Question: I asked a question about this earlier but received no responses, so I'm trying again.
I need to do a rendered 2D picture with some accompanying labels and graphics on a Motorola Xoom, Android 3.0. Although what I need can be done with just a SurfaceView (Canvas) or just a GLSurfaceView, I would really like to use both because the rendering is faster with the GLSurfaceView, and the labeling and graphics are easier with the SurfaceView. The visual layout is as shown below.

I tried to put the SurfaceView on top by declaring it in the layout XML after the GLSurfaceView. The SurfaceView is transparent (except for where I explicitly draw stuff) so that the GLSurfaceView can still be seen.
This approach has worked pretty well with one huge exception. Anything that I draw on the SurfaceView that is in the GLSurfaceView region does not show up at all. To verify this I drew some text that was right on the boundary (some in the shared region, some just in the SurfaceView region), and it was chopped off at the GLSurfaceView boundary. I have tried using the "bringToFront" method to fix this, but it hasn't worked.
Can anyone give me some ideas on why this isn't working or what I can do about it? Is it that the GLSurfaceView is in front, or is that the GLSurfaceView writes directly to the video memory, so it doesn't matter if something is in front of it?
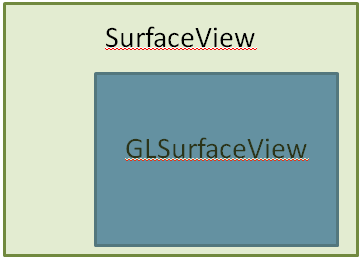
Answer: The way SurfaceViews work will make it impossible to do what you want. You will have to render your text inside the GLSurfaceView.